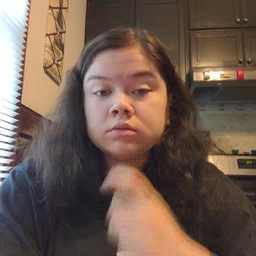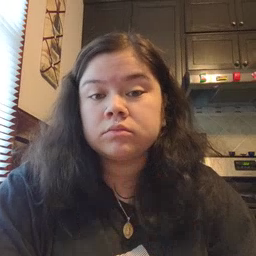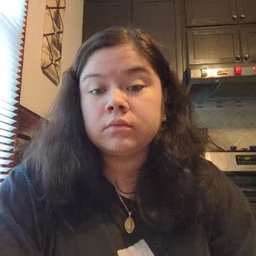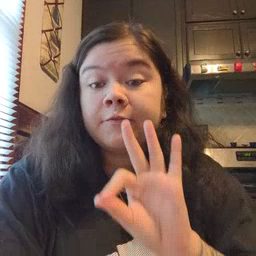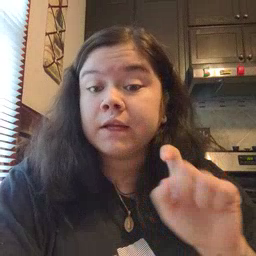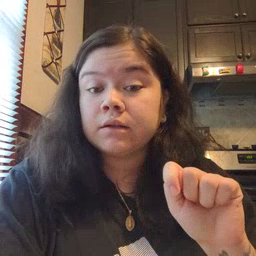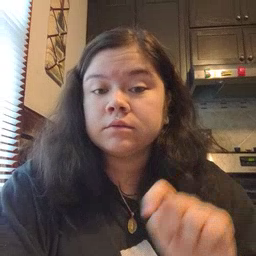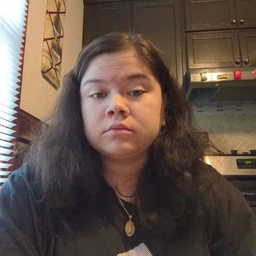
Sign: feet